Field crop: maize
Growth stage: 2
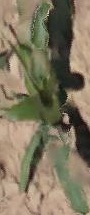
Species: maize